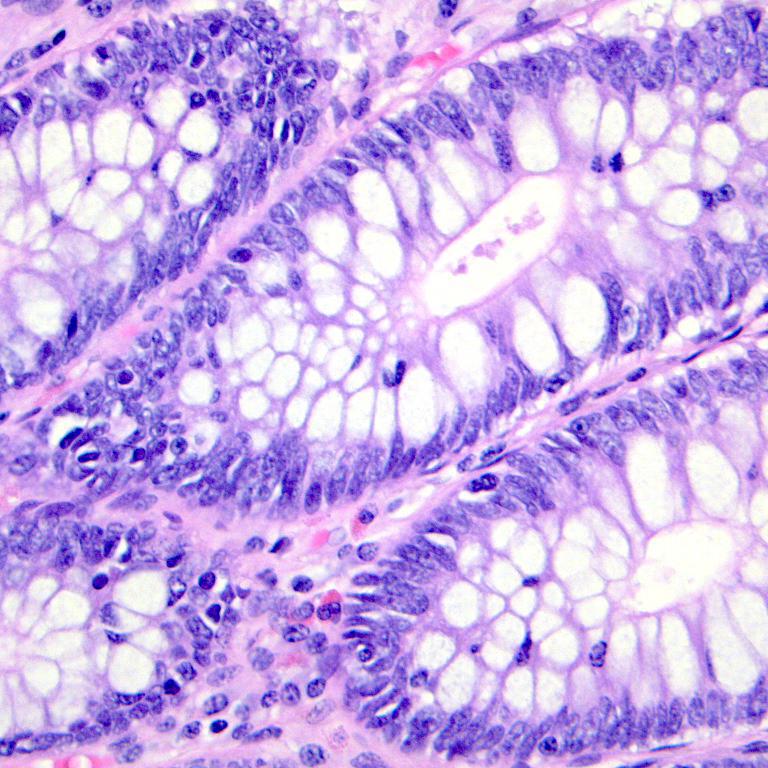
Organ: colon
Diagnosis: benign